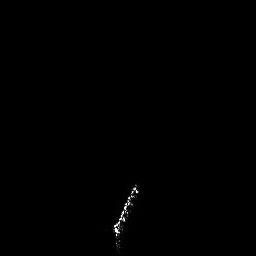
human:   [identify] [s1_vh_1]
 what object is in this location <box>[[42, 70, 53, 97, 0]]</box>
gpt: <ref>1 large ship at the bottom</ref>